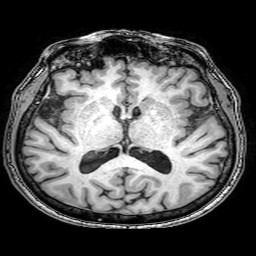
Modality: T1w
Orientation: coronal
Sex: male
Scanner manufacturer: philips
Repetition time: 0.008108 s
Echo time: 0.00371 s